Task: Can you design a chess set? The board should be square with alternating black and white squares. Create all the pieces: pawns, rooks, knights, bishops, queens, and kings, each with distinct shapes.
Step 5018:
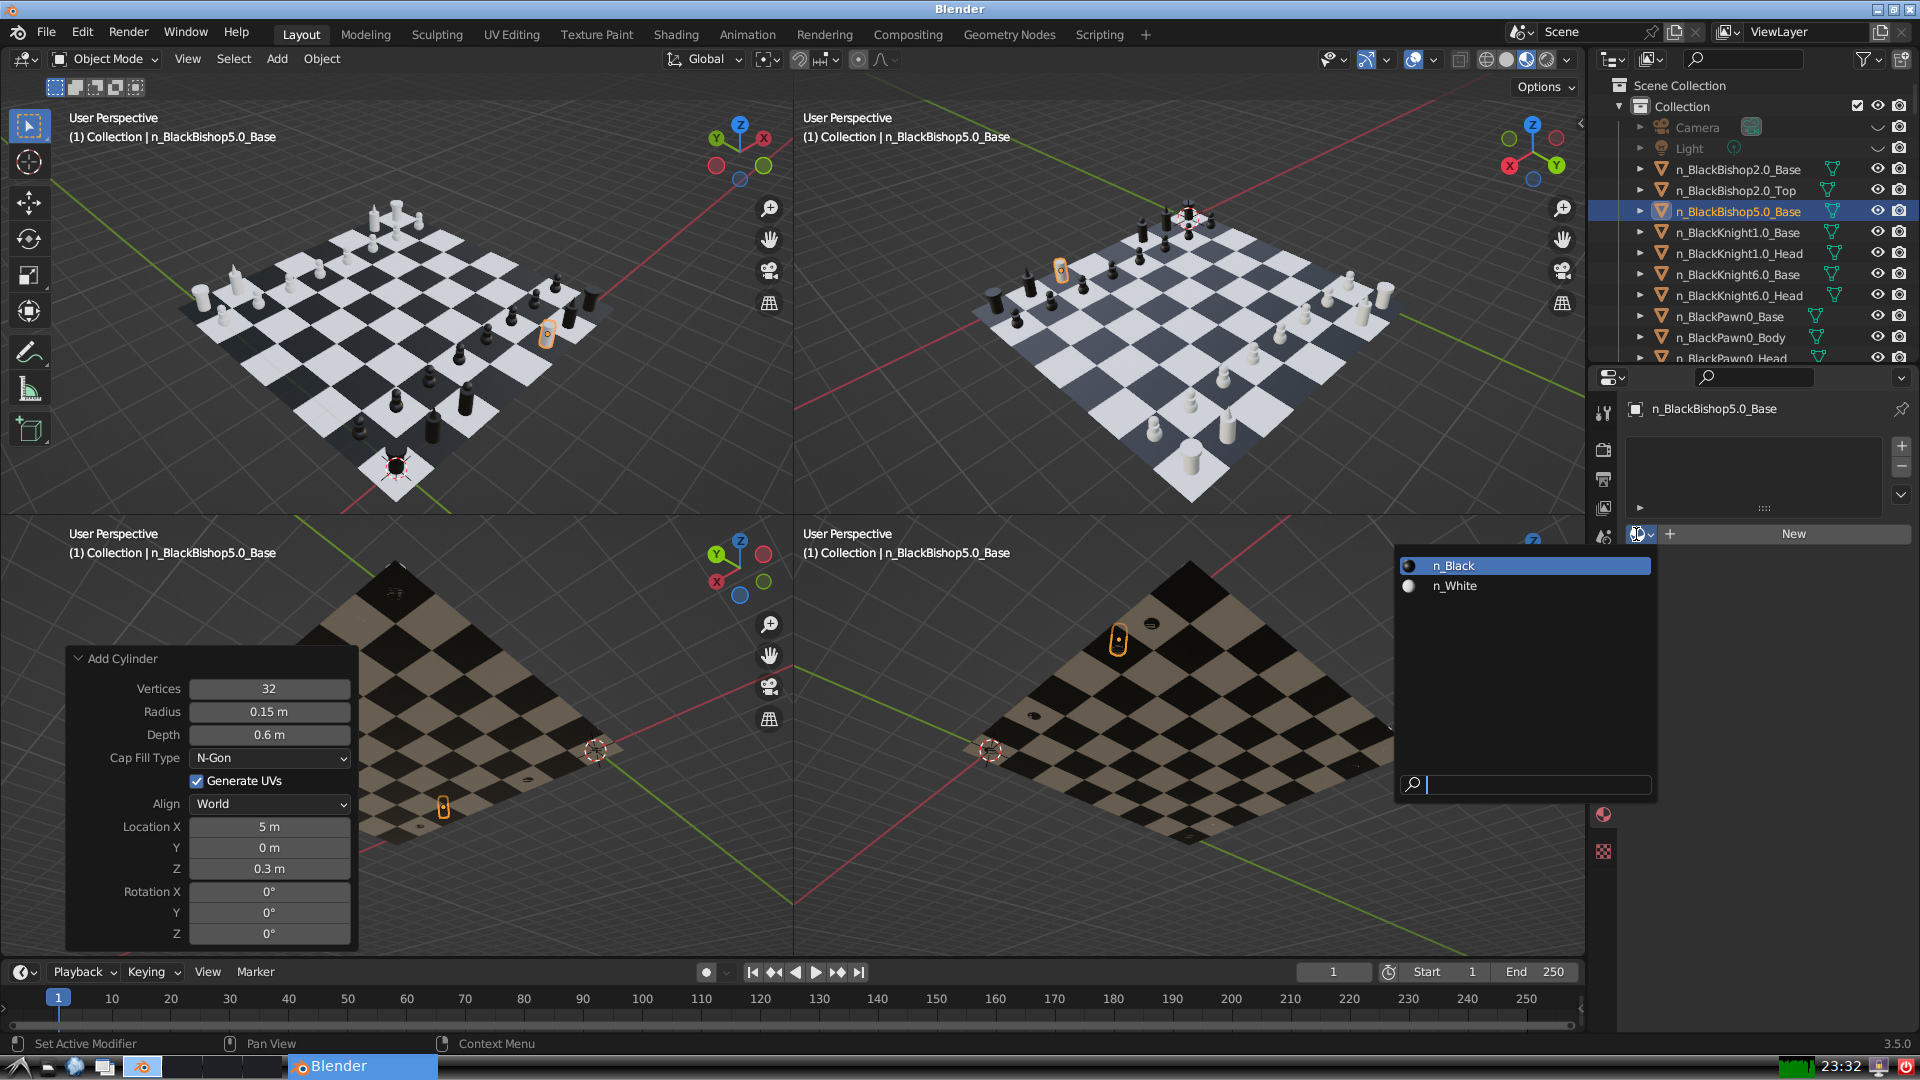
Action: input_text: n_Black